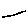
Label: line